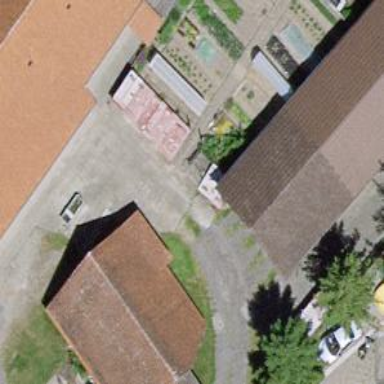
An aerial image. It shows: Garage building.